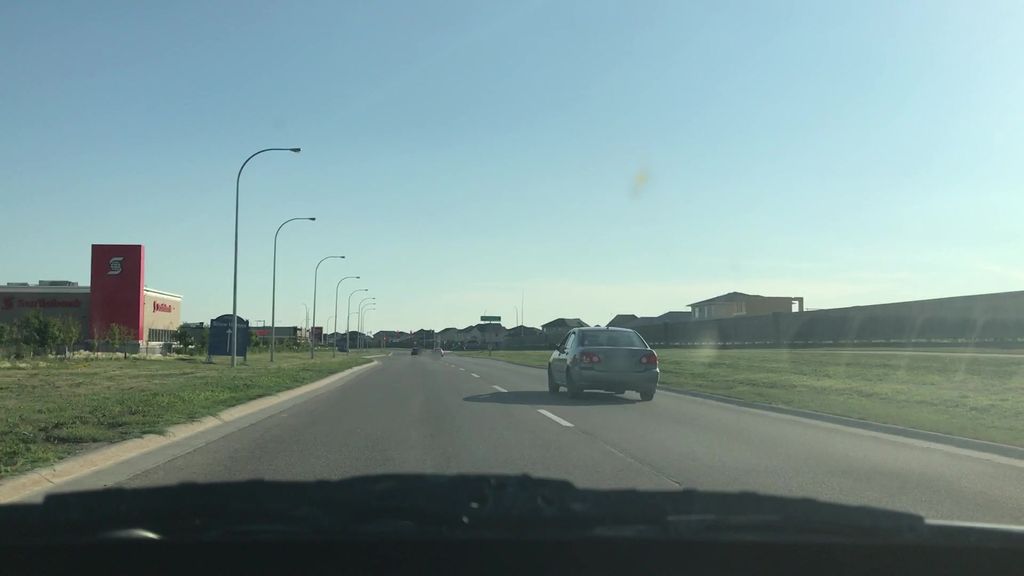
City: winnipeg